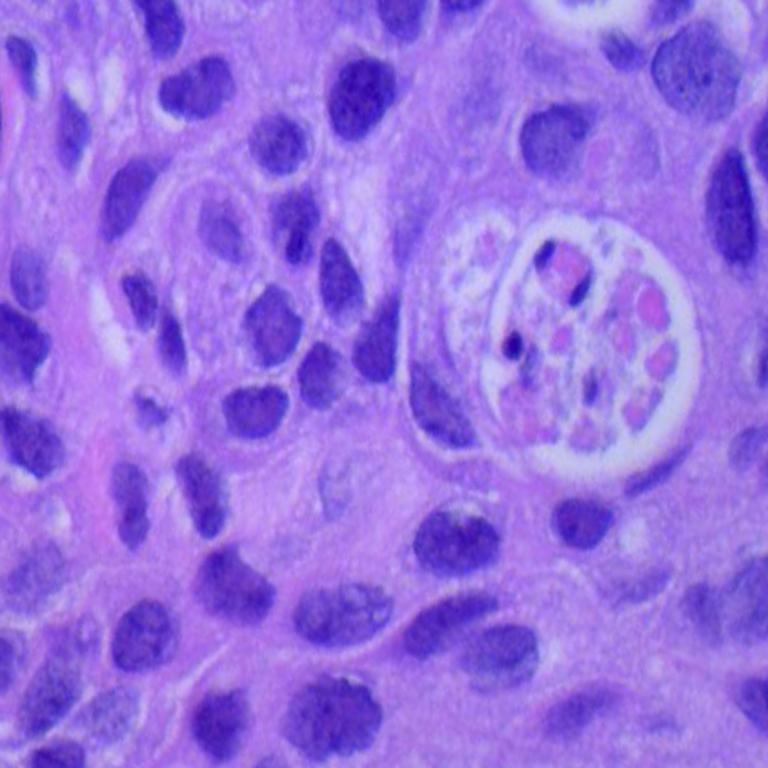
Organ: lung
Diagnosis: squamous carcinomas